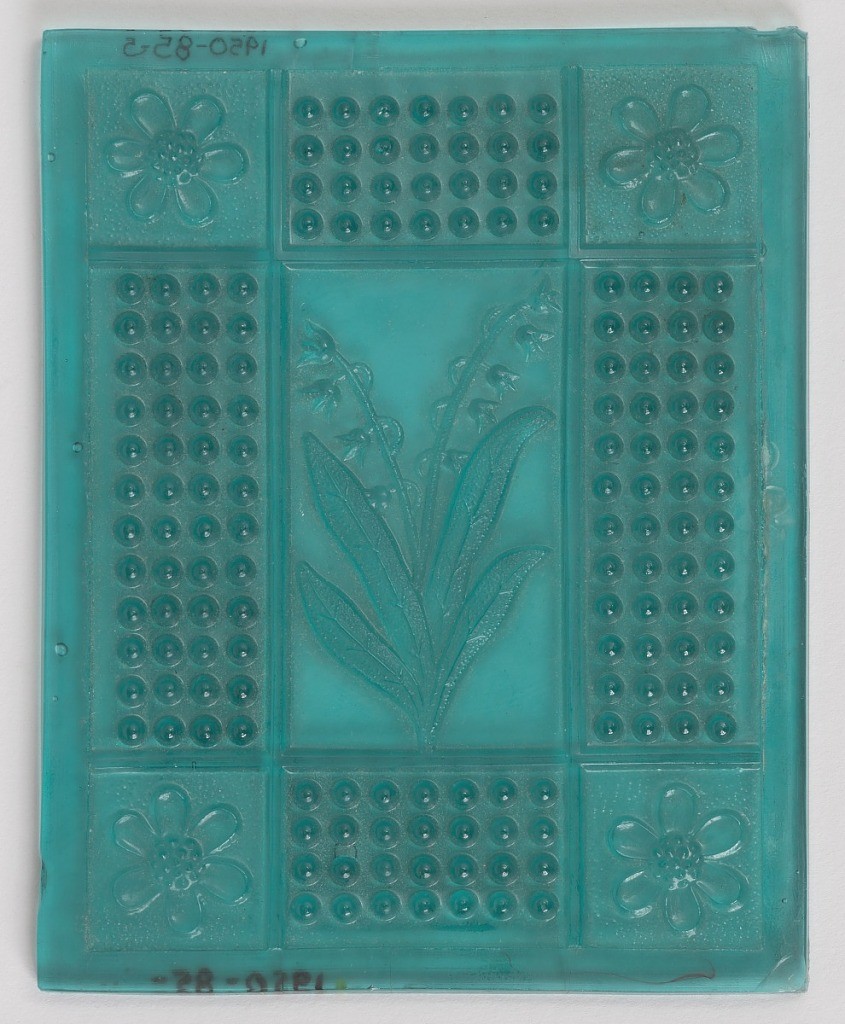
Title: Tile
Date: ca. 1880
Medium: Glass
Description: Blue-green. Design in nine panels: central panel of lily-of-the-valley; flanking panels of raised hobnails; corner panels of one daisy each.